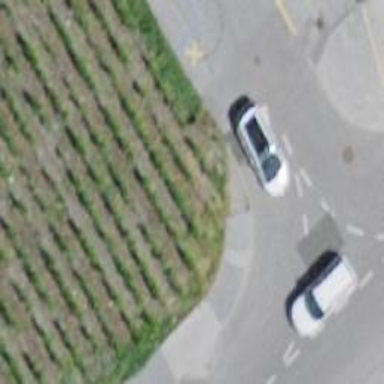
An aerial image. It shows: Kerb serving as barrier.